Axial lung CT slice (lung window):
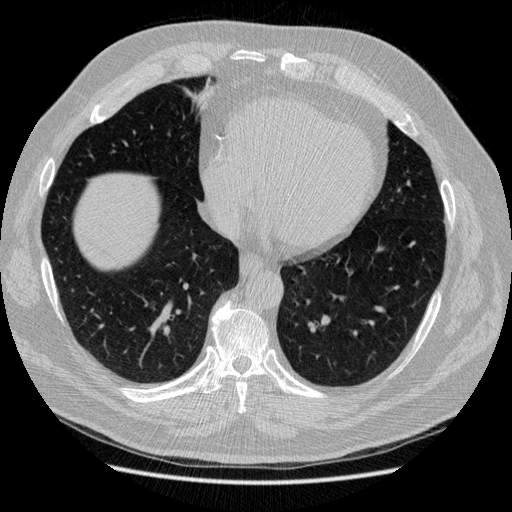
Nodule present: no